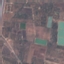
Label: PermanentCrop